RGB frame:
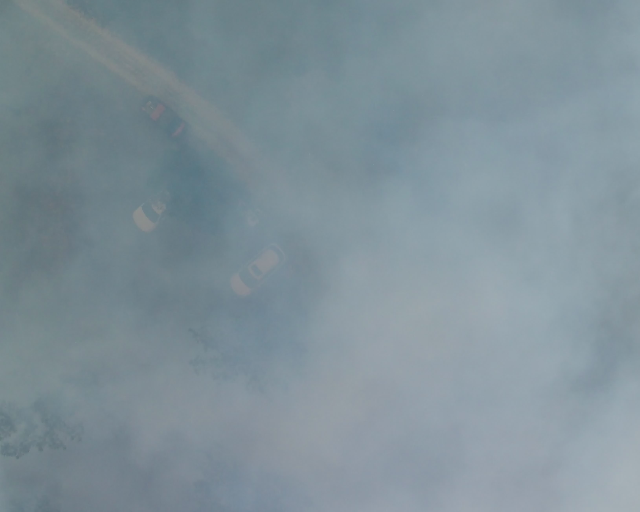
Thermal frame:
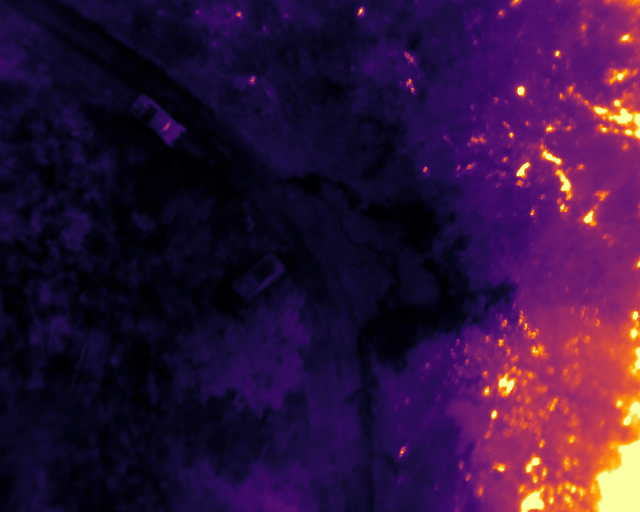
Captured: 2026-02-26 03:05:18
Pixels at or above 80 °C: 3998 (fraction of frame: 0.0122)